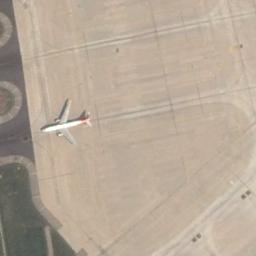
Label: airplane